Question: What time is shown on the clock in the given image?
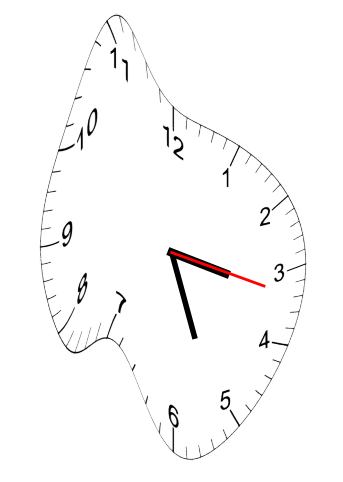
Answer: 03:26:17